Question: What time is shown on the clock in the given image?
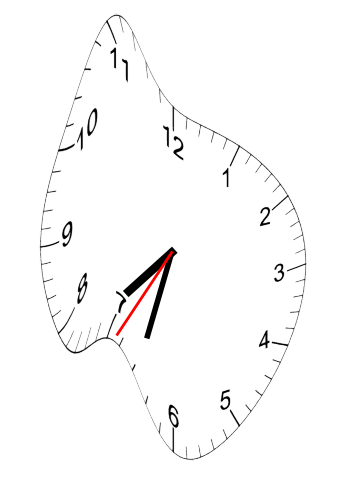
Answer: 07:32:35